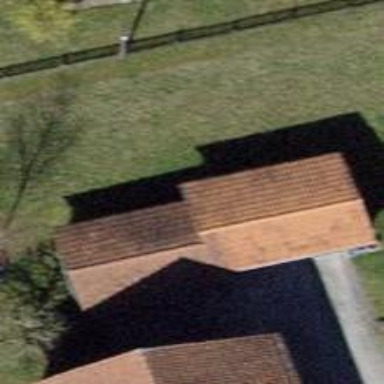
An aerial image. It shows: Shed building.